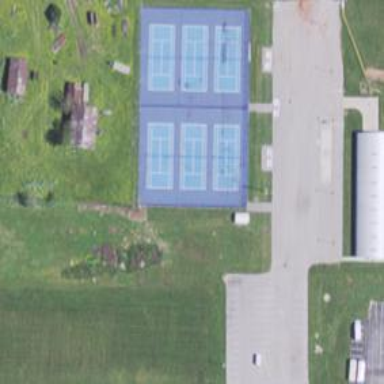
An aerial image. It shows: Tennis court on the leisure land pitch.